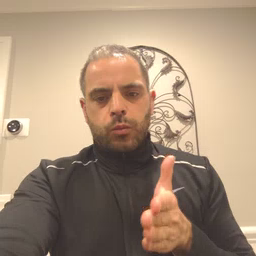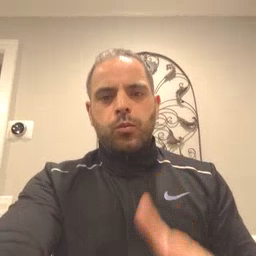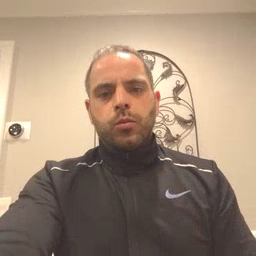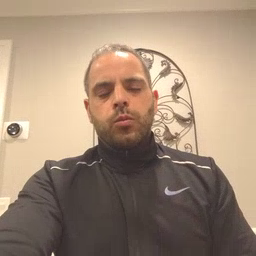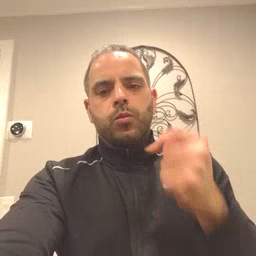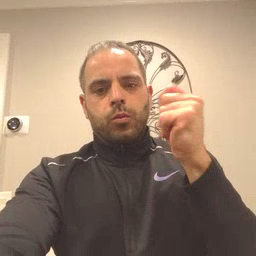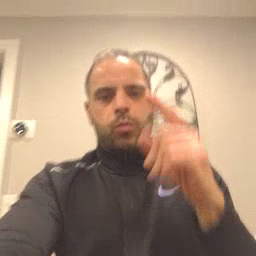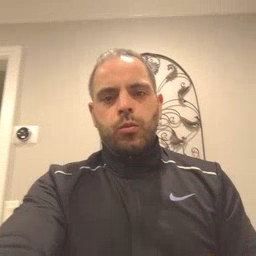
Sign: toy